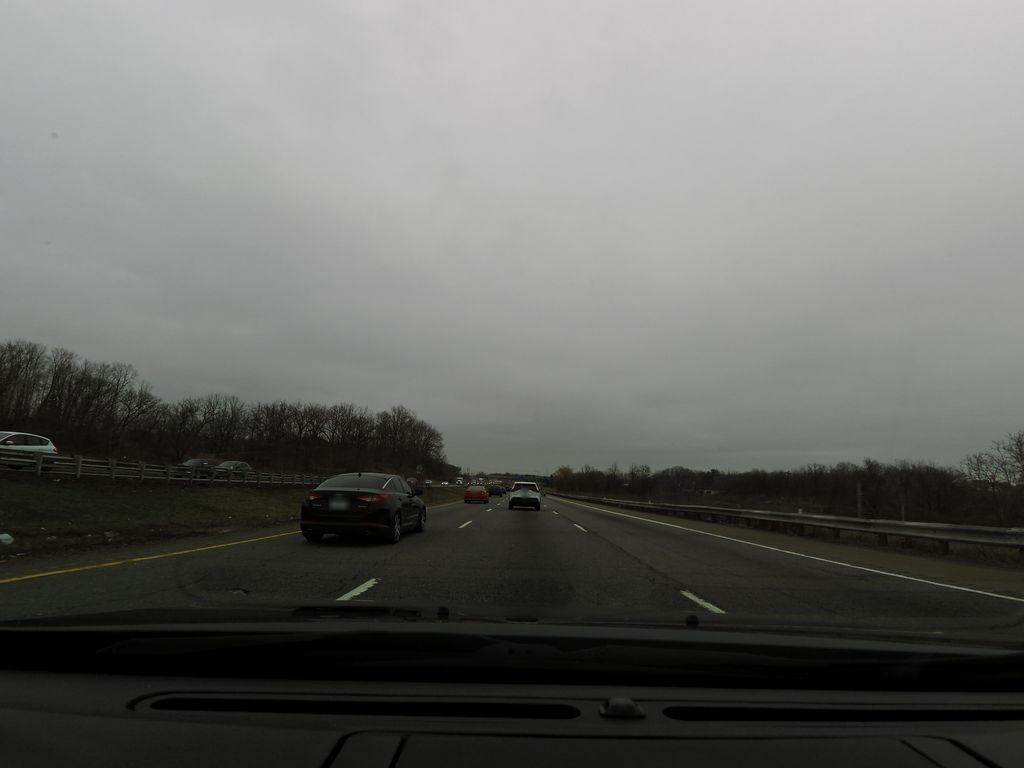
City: hamilton